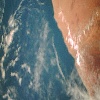
Label: water